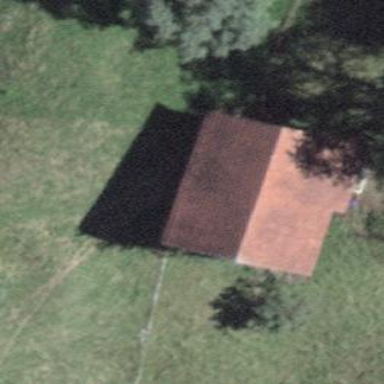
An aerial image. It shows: Rural barn.